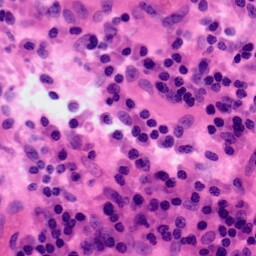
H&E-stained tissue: Colon